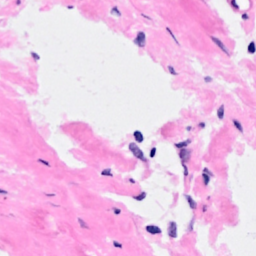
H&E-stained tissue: Breast